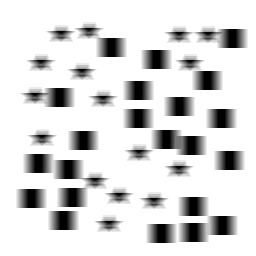
Squares: 22
Triangles: 0
Stars: 16
Total shapes: 38